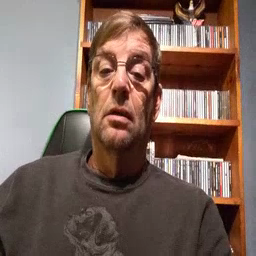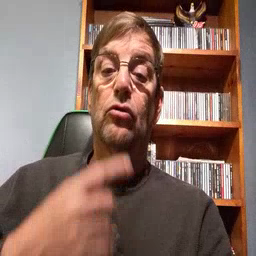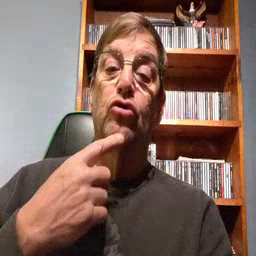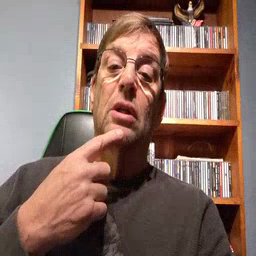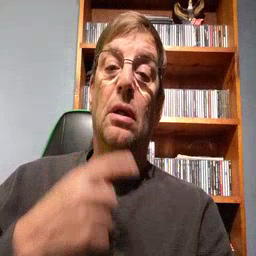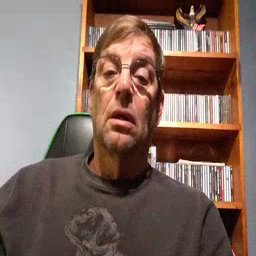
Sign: chin